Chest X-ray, AP view. Patient: 66 years old, sex F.
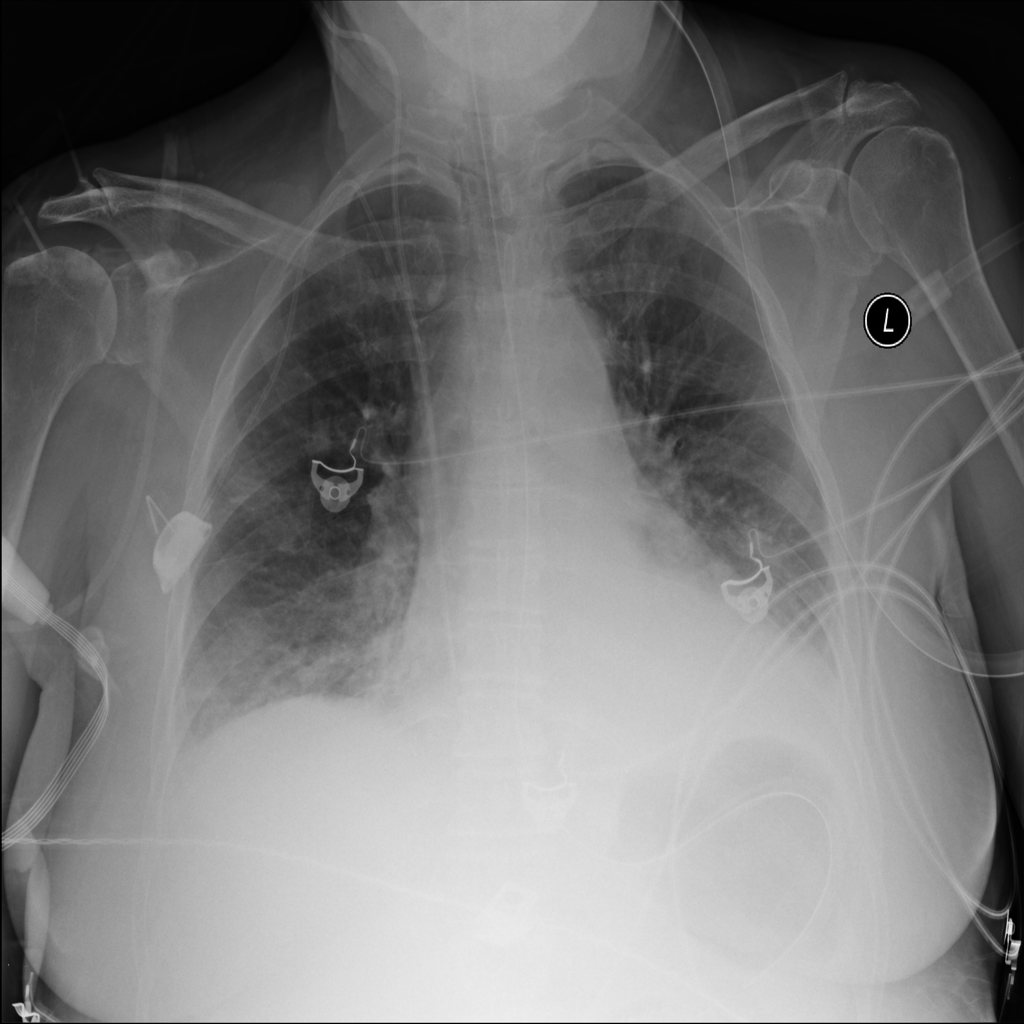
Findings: Atelectasis